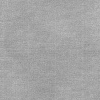
Atmospheric dust classification: dusty